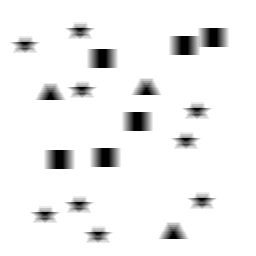
Squares: 6
Triangles: 3
Stars: 9
Total shapes: 18